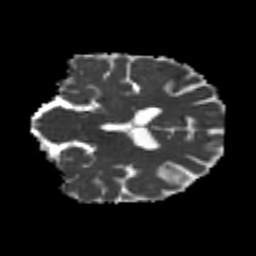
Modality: MD
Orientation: coronal
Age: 23
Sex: female
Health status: healthy
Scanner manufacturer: philips
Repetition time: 7.386 s
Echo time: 0.08599 s